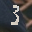
Label: 3